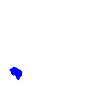
Particle: pion